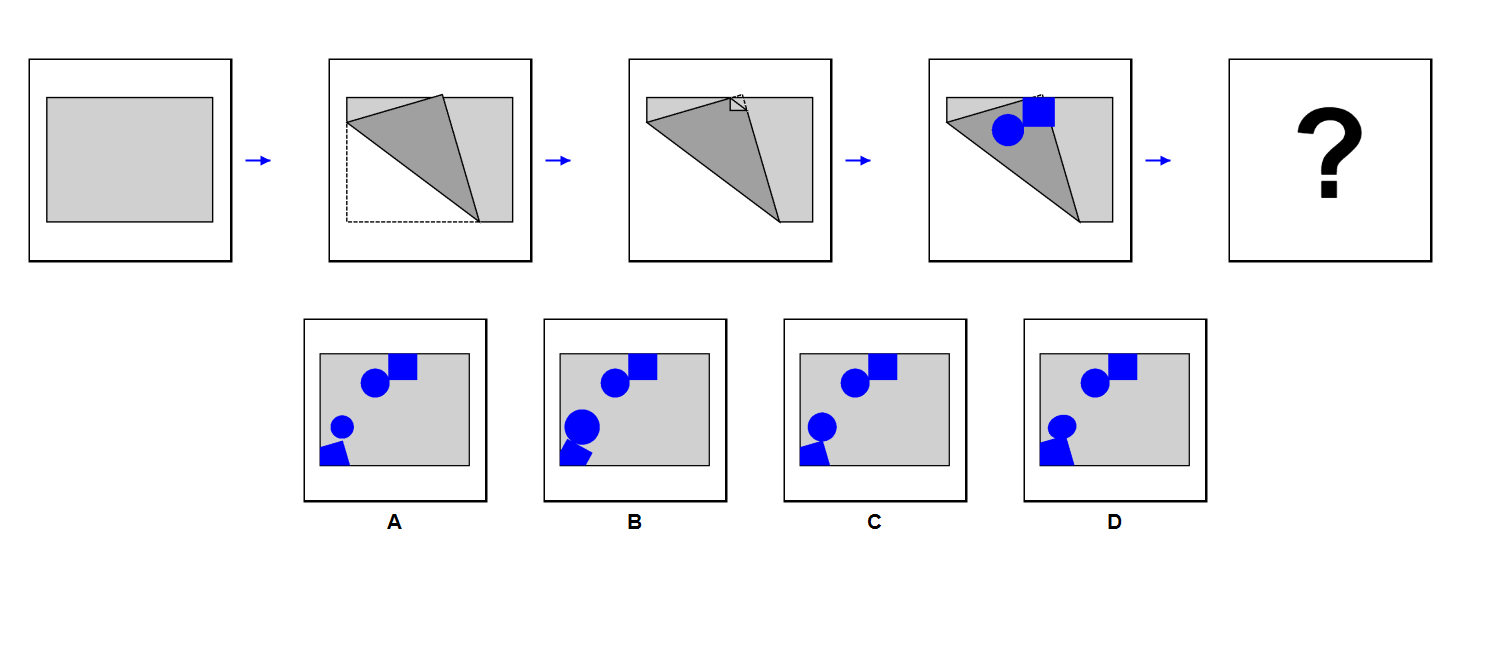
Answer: C